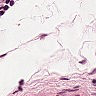
Metastatic tissue present: no